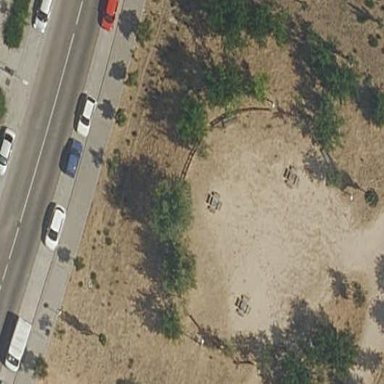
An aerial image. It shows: Picnic site for tourists.